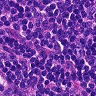
Metastatic tissue present: no